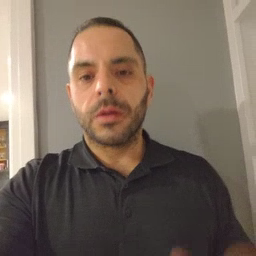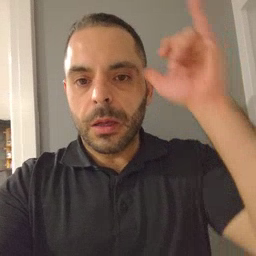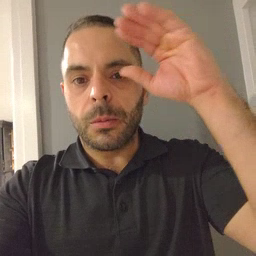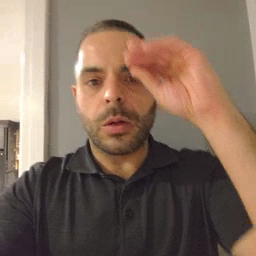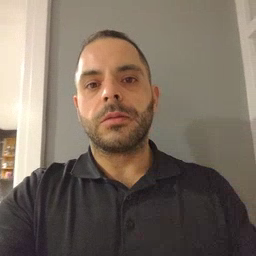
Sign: cowboy